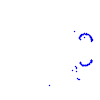
Particle: proton